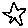
Label: star